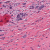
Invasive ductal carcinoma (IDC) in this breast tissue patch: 0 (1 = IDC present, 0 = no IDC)